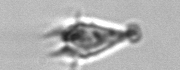
Label: Paratontonia_gracillima